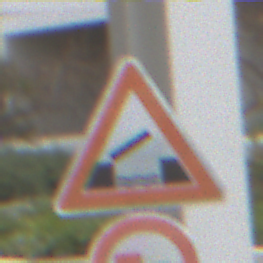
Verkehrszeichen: BeweglicheBruecke
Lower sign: UeberholverbotKraftfahrzeuge
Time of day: Midday
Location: Outdoor (Urban)
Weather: Overcast
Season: NotSpecified
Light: Natural